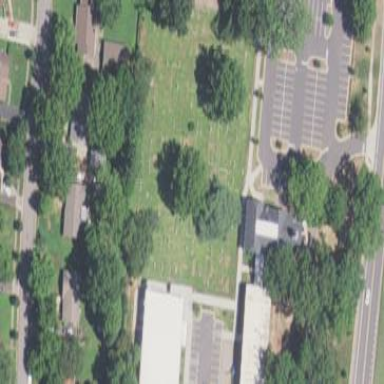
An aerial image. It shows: Cemetery.